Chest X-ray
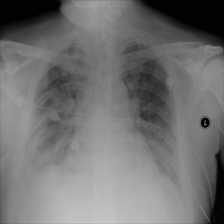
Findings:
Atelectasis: negative
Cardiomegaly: negative
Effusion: positive
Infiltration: positive
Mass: negative
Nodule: negative
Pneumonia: negative
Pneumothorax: negative
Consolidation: negative
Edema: negative
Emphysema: negative
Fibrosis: negative
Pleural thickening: negative
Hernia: negative